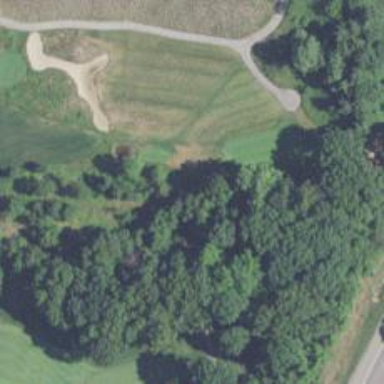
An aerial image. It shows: Path for both roads and golfers.